Interaction volume radius: 10 \u00c5
Interaction volume height: 15 \u00c5
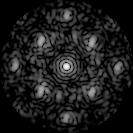
Disorder parameter: 0.4263